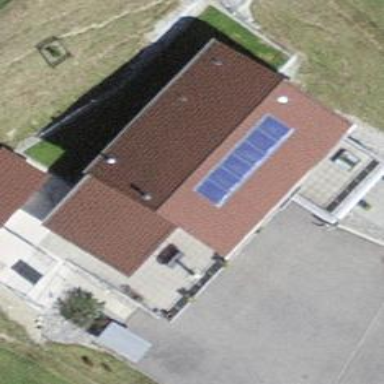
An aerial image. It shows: Solar power generator using photovoltaic panels.